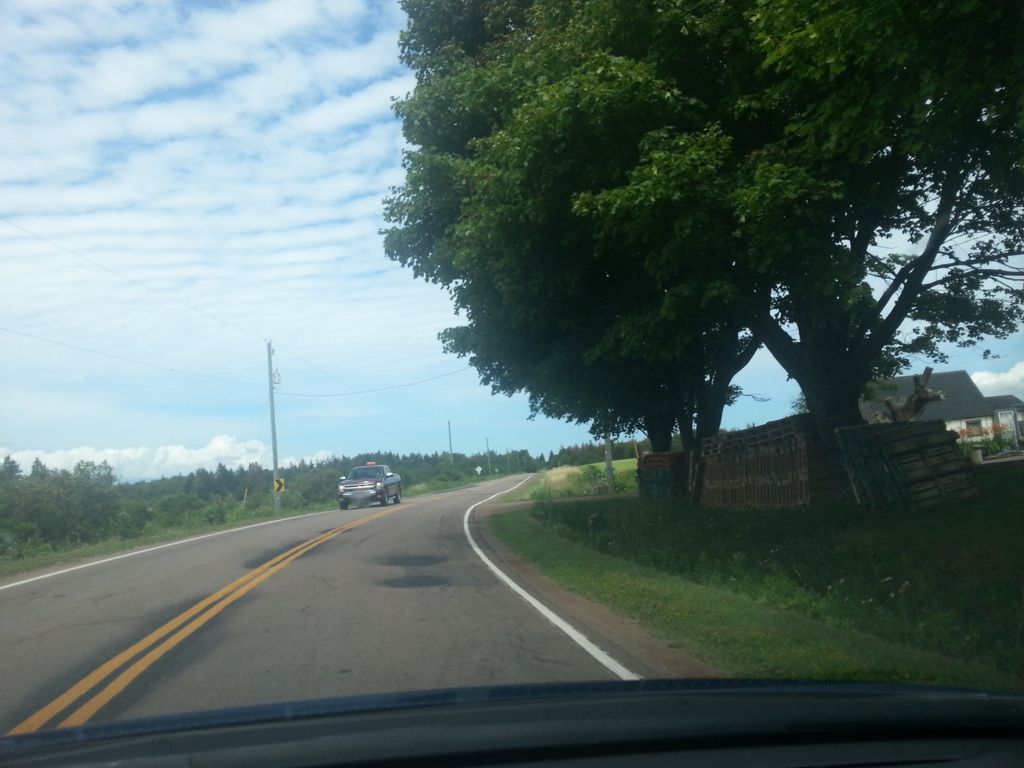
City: charlottetown